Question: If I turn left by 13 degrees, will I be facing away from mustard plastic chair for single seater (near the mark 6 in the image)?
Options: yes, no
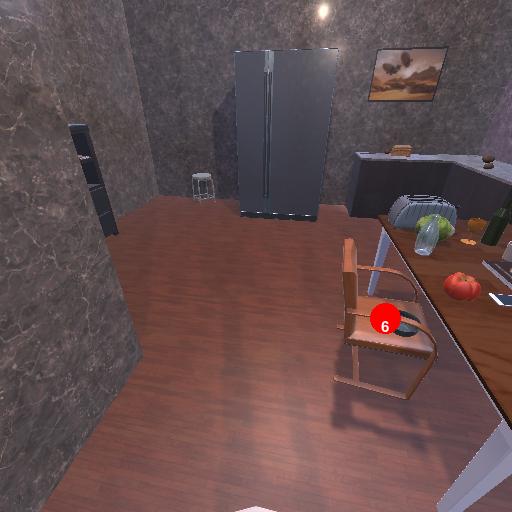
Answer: yes